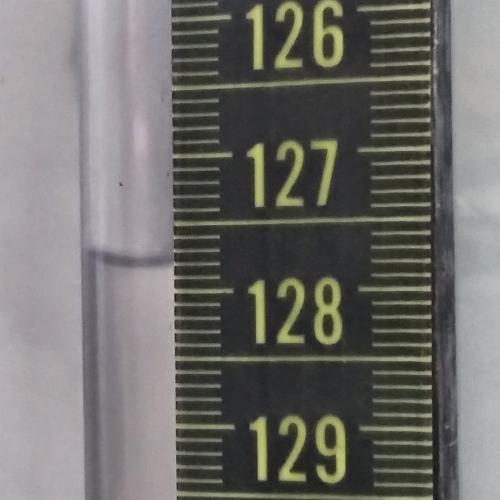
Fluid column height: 127.8 cm